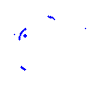
Particle: proton